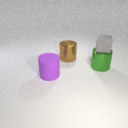
large green metal cylinder in front of large brown metal cylinder